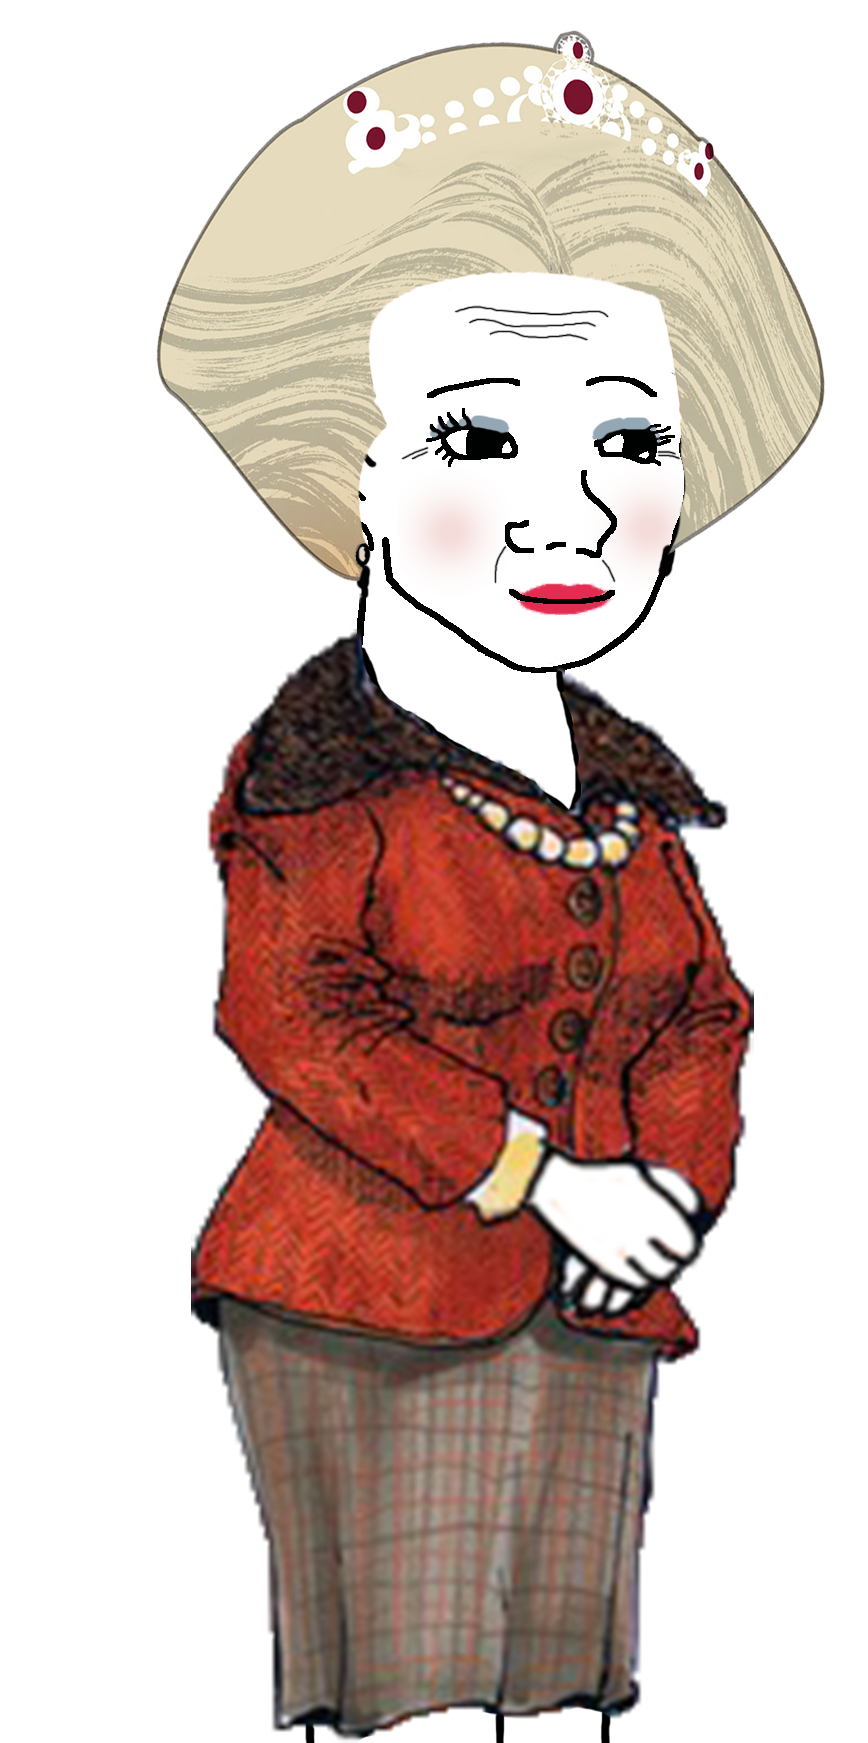
Label: 5_Trad_Wife